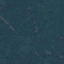
Land use / land cover class: Forest